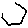
Label: hexagon